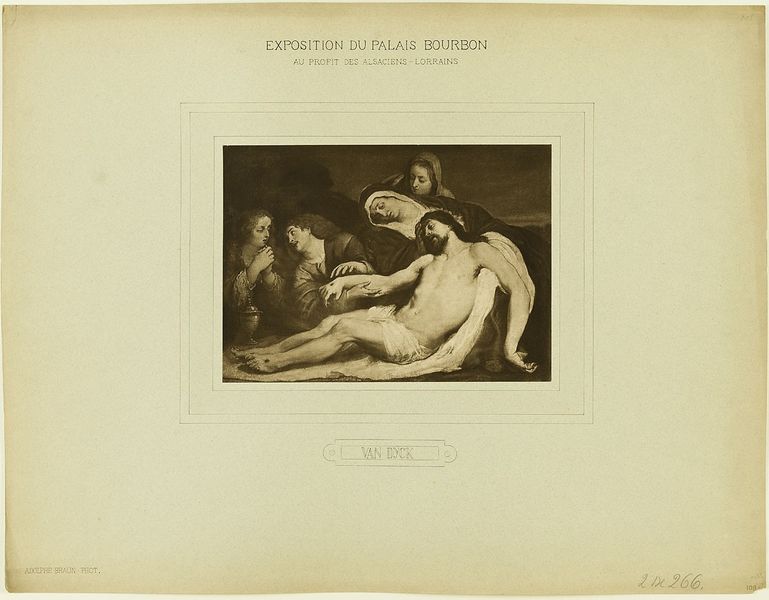
Titel: Exposition du Palais Bourbon au Profit des Alsaciens-Lorrains - Van Dyck
Künstler: Adolphe Braun
Standort: Hamburg
Institution: Museum für Kunst und Gewerbe Hamburg
Schlagwörter: malerei, foto, fotografie, photographie, photo, karton, jesus christus, beweinung, grablegung, christi, lichtbild, bildwerke, angewandte und bildende kunst, hessische systematik, gemälde, pigmentdruck, reproduktionsfotografie, kunstreproduktion, reproduktionsphotographie, kohledruck